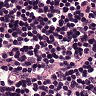
Metastatic tissue present: no